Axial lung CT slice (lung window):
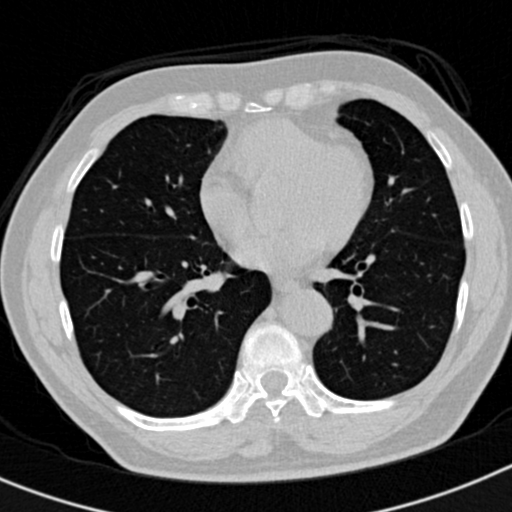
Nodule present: no